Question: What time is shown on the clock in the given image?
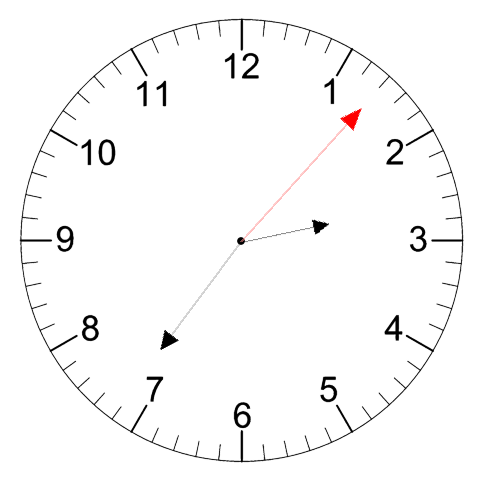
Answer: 02:36:07